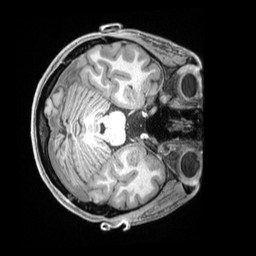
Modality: T1w
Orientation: axial
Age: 25
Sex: female
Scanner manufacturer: siemens
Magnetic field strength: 3 T
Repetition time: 2.4 s
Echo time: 0.00226 s